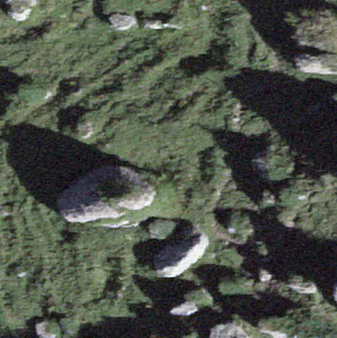
Label: bouldering_area